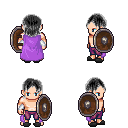
a pixel art fantasy rpg character, male body template, human, light skin, lavender cape, magenta pants, gray long bangs hairstyle, white cloth bracers, gray slippers, shield, four views (front, back, left, right), 2x2 character sprite sheet, small pixel art, hard edges, no anti-aliasing